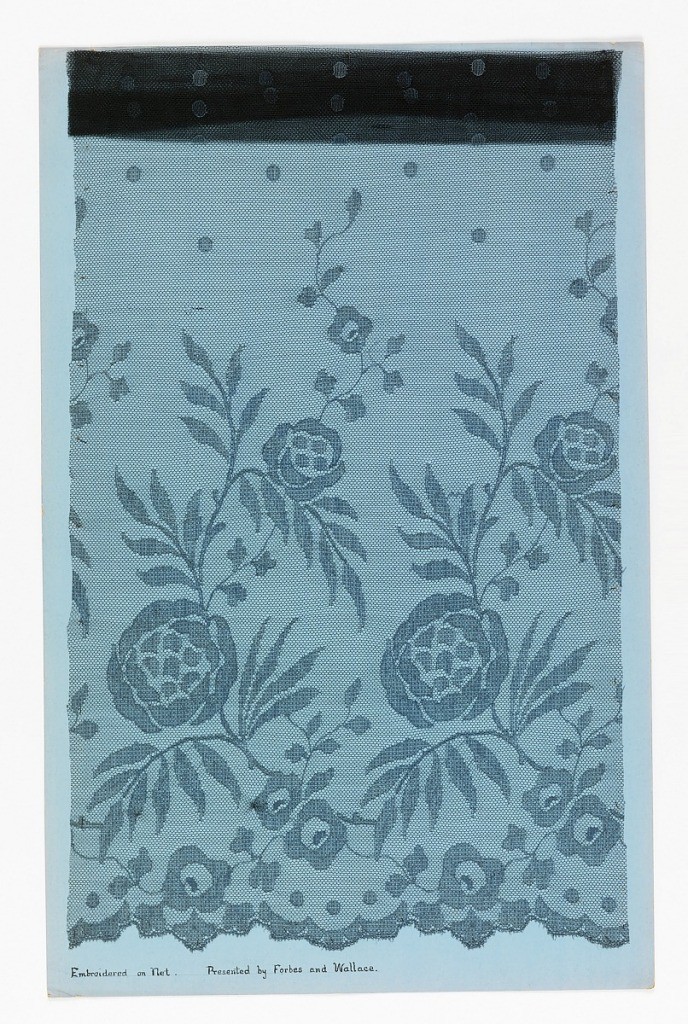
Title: Machine-made openwork samples
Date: ca. 1910
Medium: cardboard, linen, silk, metallic Technique: linen embroidery with ground cloth dissolved Examples of embroidery on net produced by the Schiffli machine Metallic embroidery on net Machine-made openwork in imitation of hand-embroidered net Mostly floral and a few geometric patterns, some designs described as "Spanish" Imitation hand-made filet Machine filet Imitation filet crochet Ploven (burnt-out lace) Fancy curtain lace made on the Levers machines Real filet (handmade) next to Machine-made filet Spotted curtain nets, made chiefly at Nottingham, England and Caudry, France.
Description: Samples of machine-made openwork and several examples of hand made lace mounted on boards. They imitate hand-embroidered net, crochet, or needlepoint.  All are floral patterns plus a few of early 1920's geometric style.
"Embroidered net" produced by the Schiffli Machine.